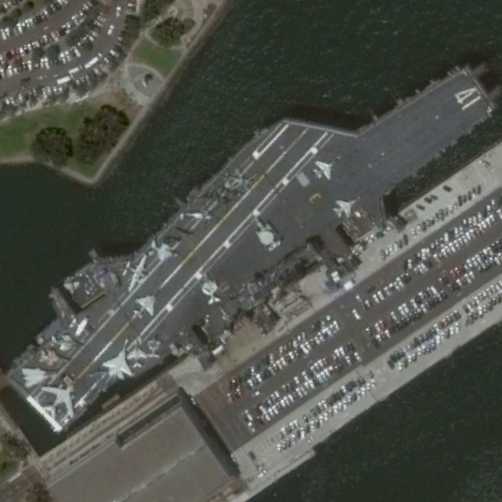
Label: aircraft_carrier